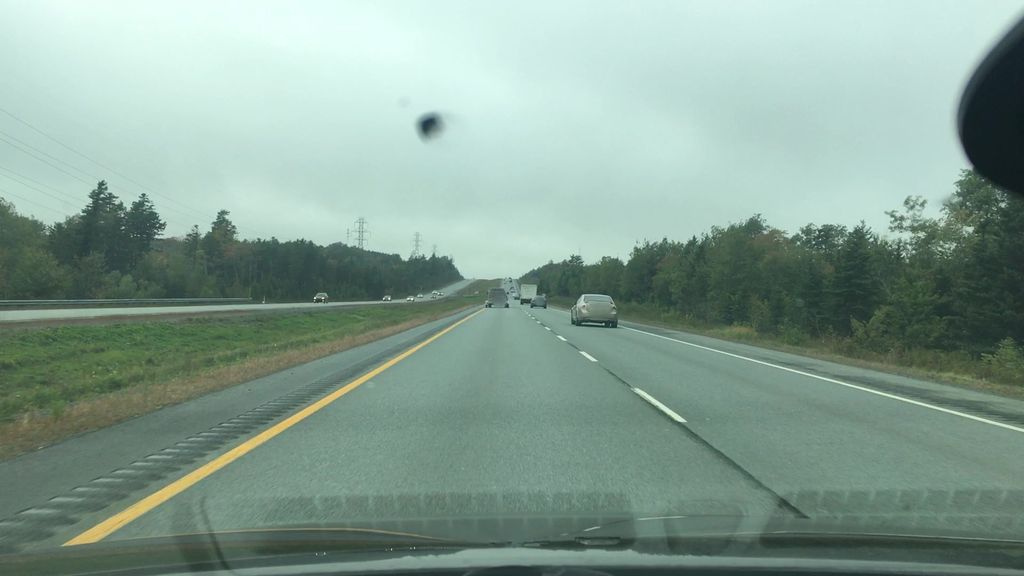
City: halifax